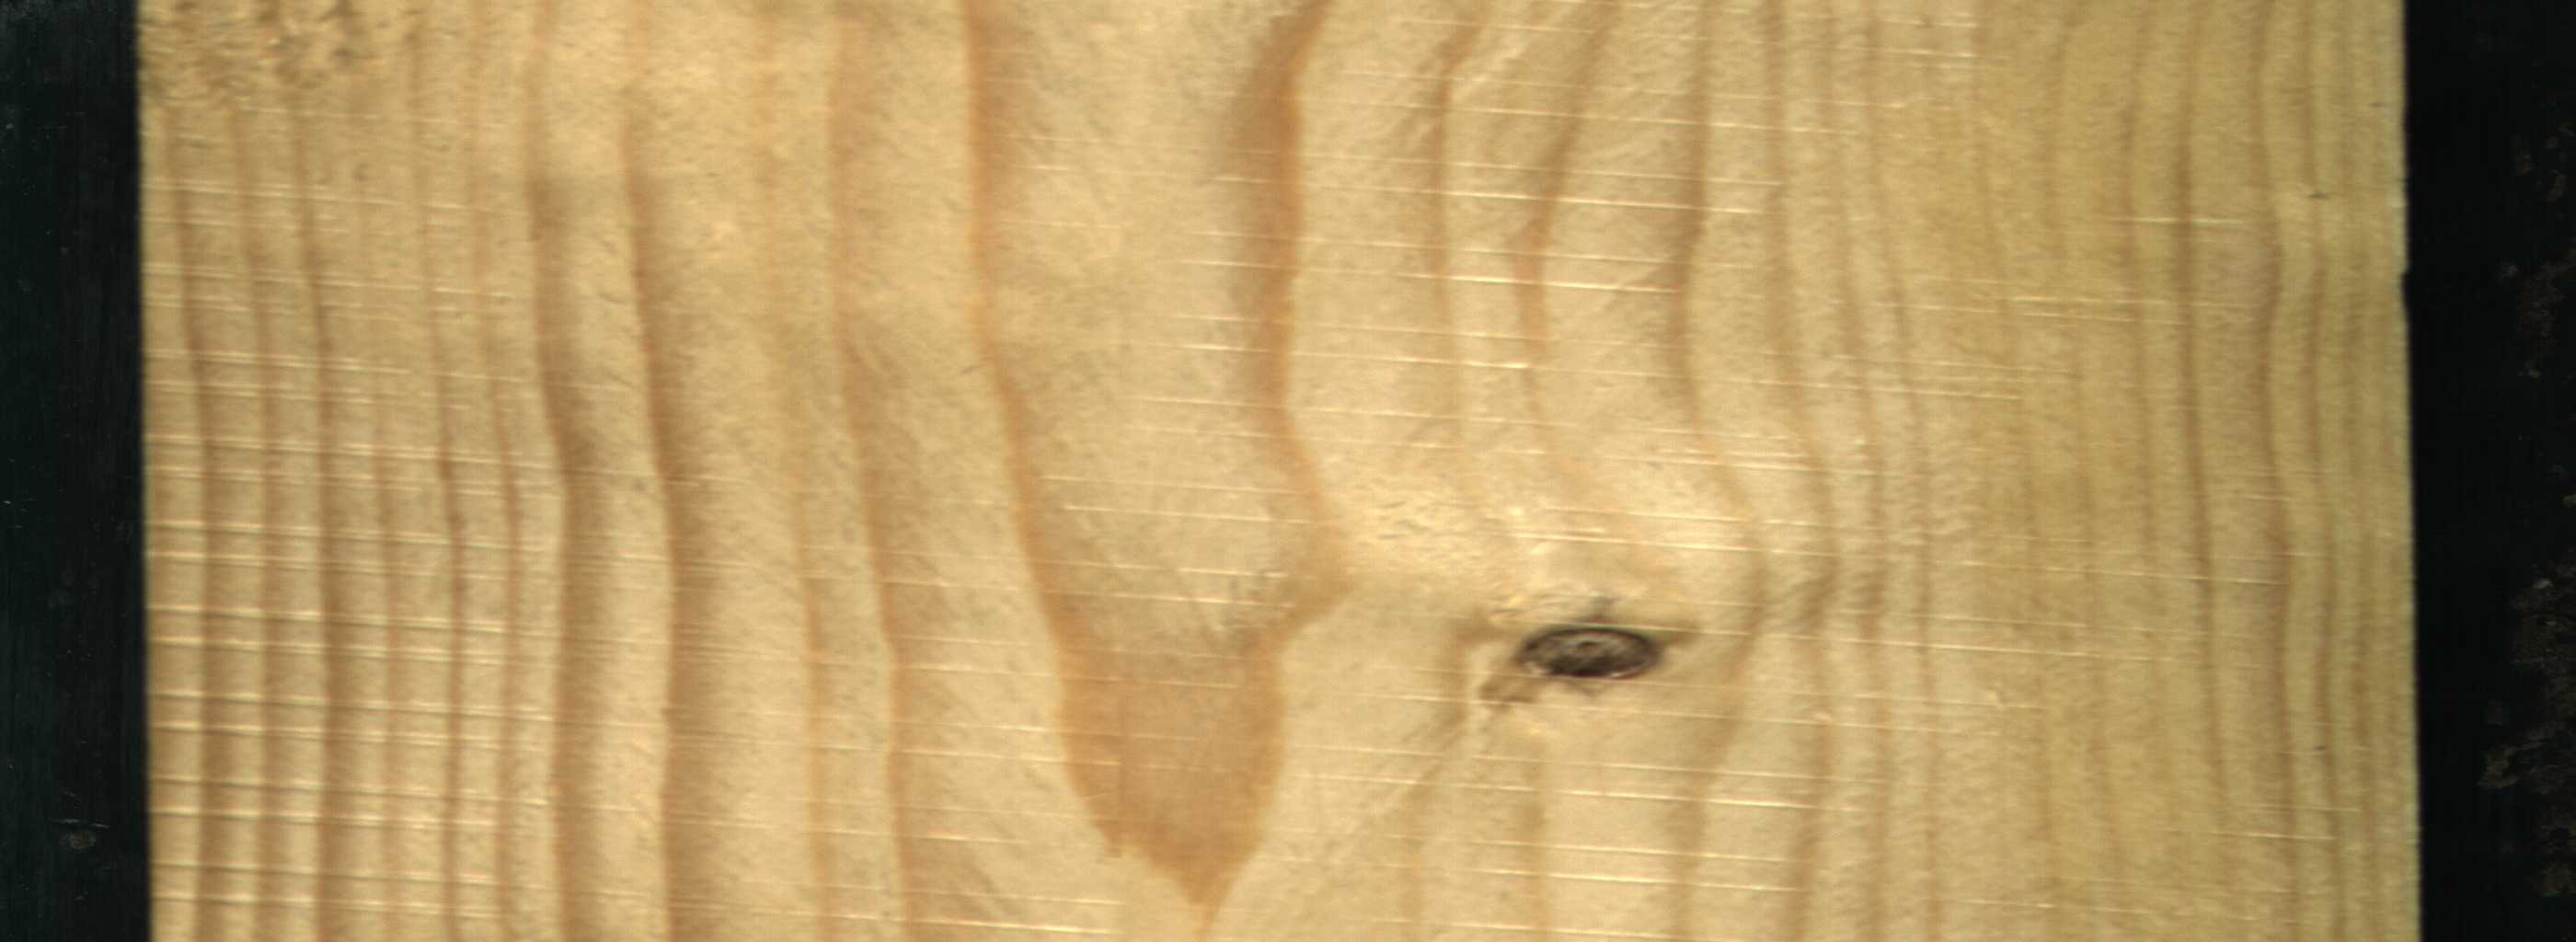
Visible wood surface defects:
Dead_Knot